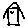
Label: house